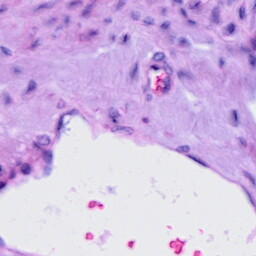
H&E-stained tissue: Cervix